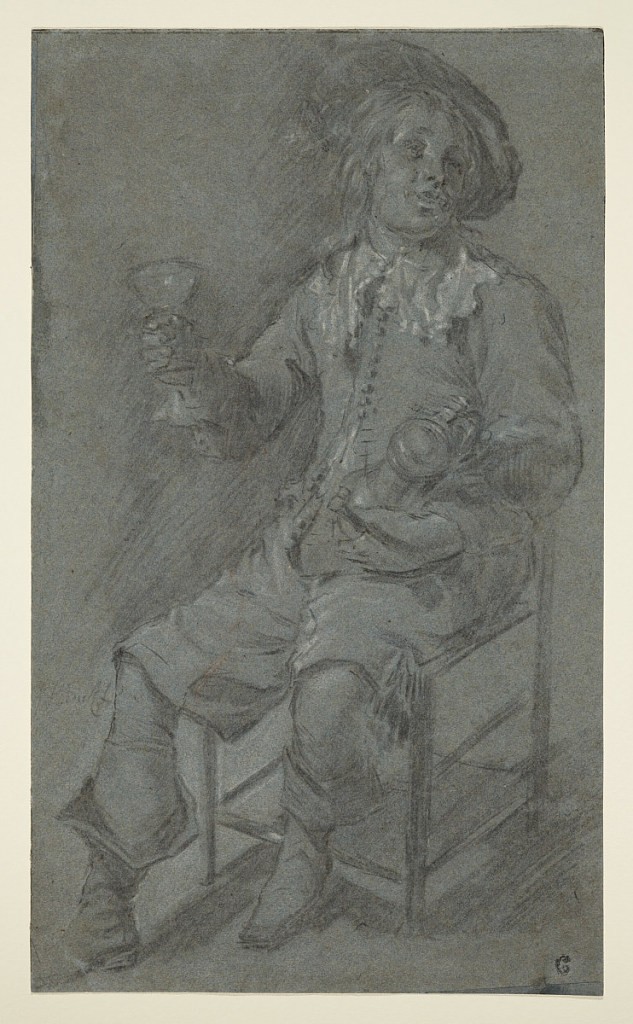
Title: Seated Cavalier with Wine Glass
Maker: Jacob Duck, Netherlandish, 17th century
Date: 1650–60
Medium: Black, white chalk on blue-gray paper
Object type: Drawing
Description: A young cavalier, seated on a straight chair facing half left, holds a wine glass in his left hand and a tankard in his right, resting in his lap.